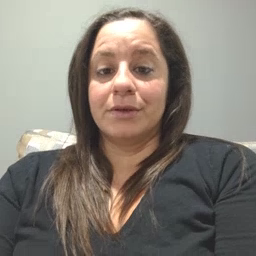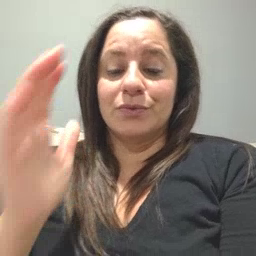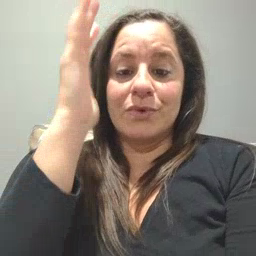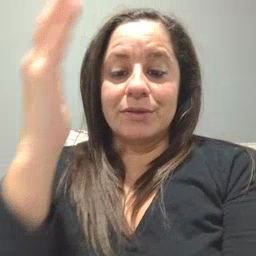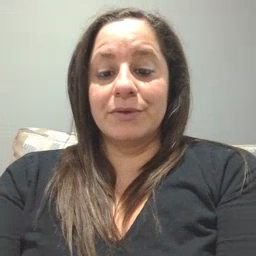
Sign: tree